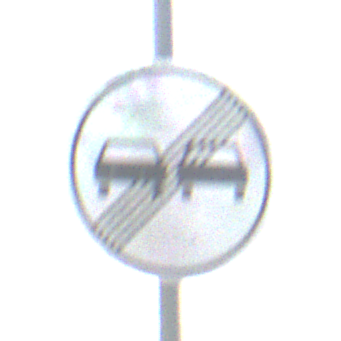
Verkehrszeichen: EndeUeberholverbot
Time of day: Midday
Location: Outdoor (RoadRail)
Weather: PartlyCloudy
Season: NotSpecified
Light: Natural